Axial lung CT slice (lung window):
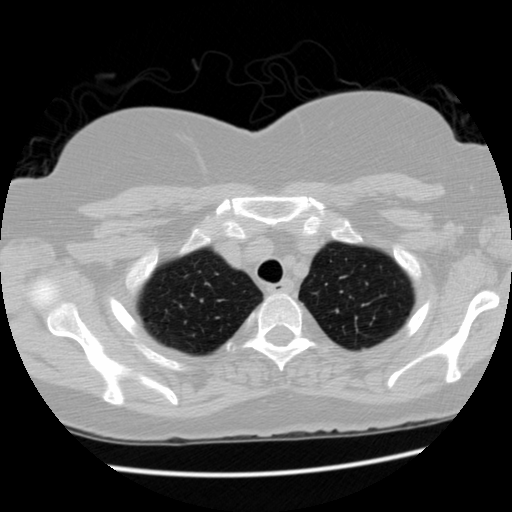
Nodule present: no